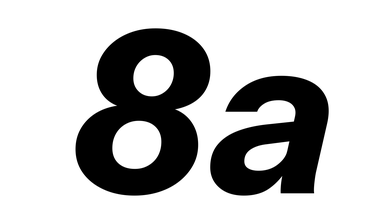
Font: InstrumentSans-Italic_Bold_Italic